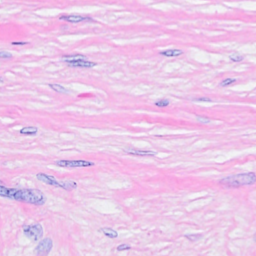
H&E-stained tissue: Breast